七年级 · 解析几何
(本小题8.0分)

如图, 数轴上点 $O$ 表示原点, 点 $A$ 表示 -2, 点 $B$ 表示 1, 点 $C$ 表示 2 .

(1)数轴可以看作是什么图形?

(2)数轴上原点及原点左边的部分是什么图形?这个图形怎么表示?

(3)射线 $O B$ 与射线 $O C$ 是同一条射线吗?端点是什么?

(4)射线 $A B$ 与射线 $B A$ 是同一条射线吗?为什么?

(5)数轴上表示绝对值不大于 2 的部分是什么图形?这个图形怎么表示?
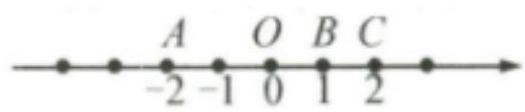
答案: 题 1 】略

【小题 2 】略

【小题3】略

【小题4】略

【小题5】略